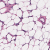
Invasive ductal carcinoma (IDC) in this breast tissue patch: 1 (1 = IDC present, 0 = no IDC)